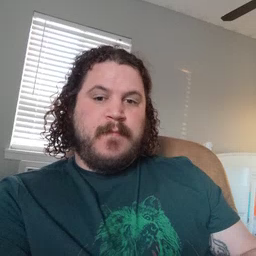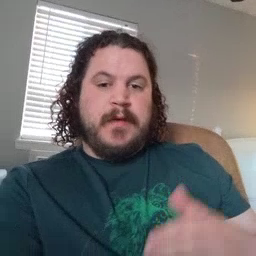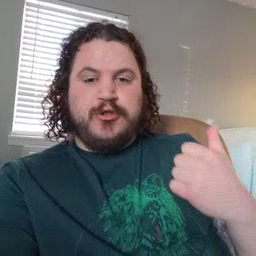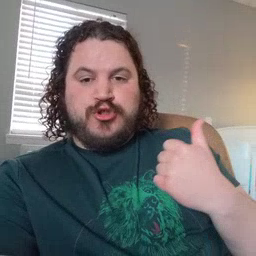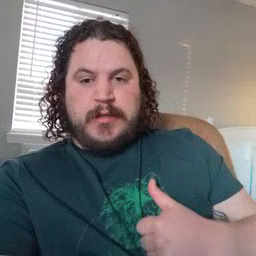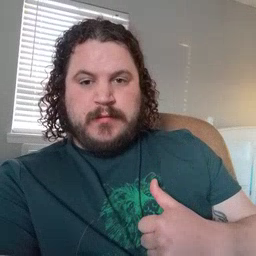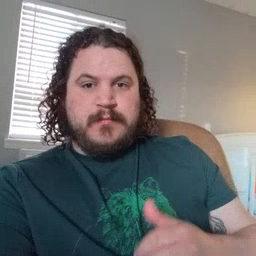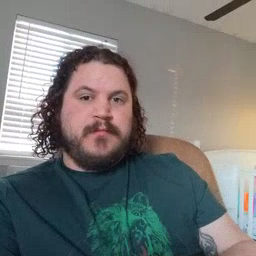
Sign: jacket